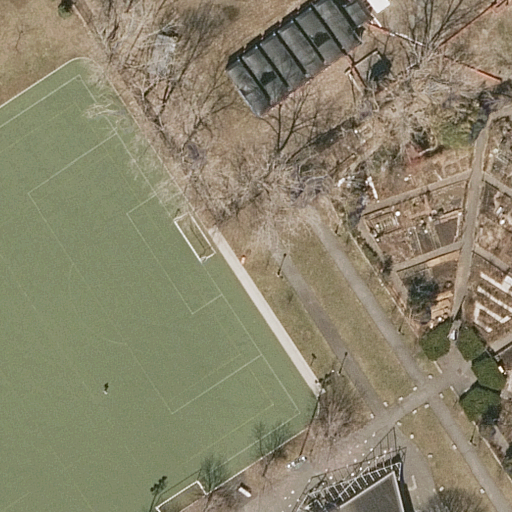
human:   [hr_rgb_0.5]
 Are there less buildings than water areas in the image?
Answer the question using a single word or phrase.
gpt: no

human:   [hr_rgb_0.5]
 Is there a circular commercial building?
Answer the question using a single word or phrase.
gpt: no

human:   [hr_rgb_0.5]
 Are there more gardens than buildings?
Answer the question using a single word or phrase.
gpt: no

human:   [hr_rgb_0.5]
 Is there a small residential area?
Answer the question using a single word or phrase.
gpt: no

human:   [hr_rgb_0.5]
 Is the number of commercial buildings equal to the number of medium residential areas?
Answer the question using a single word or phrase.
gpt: yes

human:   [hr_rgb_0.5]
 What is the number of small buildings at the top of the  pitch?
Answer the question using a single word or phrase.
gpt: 0

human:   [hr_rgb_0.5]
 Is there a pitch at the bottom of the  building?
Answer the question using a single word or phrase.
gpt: no

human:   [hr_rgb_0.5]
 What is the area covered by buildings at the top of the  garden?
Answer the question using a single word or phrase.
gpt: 0m2

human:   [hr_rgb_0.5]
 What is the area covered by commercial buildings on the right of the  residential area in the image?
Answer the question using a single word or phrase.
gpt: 0m2

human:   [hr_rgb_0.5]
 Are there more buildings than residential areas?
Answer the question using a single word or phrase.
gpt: no

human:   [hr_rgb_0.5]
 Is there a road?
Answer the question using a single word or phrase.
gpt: no

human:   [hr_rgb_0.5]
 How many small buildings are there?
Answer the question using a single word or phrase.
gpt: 0

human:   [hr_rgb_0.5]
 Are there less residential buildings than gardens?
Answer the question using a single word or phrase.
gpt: no

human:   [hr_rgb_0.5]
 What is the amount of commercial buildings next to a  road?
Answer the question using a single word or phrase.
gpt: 0

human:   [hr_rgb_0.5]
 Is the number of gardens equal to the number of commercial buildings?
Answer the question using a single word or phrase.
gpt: no

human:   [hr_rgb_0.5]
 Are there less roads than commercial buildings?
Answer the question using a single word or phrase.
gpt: no

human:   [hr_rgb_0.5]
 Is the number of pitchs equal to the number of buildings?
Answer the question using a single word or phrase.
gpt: yes

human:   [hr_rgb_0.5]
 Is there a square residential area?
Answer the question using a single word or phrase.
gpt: no

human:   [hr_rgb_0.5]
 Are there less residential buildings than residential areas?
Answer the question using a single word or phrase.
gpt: no

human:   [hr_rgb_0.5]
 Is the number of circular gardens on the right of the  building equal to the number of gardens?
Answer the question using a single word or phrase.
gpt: no

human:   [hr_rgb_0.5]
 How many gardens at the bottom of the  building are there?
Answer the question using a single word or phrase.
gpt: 0

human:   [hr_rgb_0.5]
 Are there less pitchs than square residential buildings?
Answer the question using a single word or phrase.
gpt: no

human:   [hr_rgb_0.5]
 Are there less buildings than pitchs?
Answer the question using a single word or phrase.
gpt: no

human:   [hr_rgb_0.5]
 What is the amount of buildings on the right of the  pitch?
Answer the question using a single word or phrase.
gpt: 1

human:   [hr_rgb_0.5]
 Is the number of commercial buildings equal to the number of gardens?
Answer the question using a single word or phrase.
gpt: no

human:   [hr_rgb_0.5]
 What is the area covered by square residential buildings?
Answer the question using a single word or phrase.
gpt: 0m2

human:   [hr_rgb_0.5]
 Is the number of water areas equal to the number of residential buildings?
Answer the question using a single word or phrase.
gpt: no

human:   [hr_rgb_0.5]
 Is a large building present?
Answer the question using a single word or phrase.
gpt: no

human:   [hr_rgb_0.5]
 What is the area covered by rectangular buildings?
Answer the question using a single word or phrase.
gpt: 163m2

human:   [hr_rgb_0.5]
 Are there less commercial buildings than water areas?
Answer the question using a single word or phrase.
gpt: no

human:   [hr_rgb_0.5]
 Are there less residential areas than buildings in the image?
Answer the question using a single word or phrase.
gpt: no

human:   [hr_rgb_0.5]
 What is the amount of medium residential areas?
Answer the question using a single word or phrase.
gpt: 0

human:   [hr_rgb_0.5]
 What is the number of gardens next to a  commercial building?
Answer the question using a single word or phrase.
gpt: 0

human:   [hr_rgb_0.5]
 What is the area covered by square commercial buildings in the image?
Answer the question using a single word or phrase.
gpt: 0m2

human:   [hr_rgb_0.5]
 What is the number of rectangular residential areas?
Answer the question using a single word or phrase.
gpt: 0

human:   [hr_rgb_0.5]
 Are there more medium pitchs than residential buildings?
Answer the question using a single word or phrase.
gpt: no